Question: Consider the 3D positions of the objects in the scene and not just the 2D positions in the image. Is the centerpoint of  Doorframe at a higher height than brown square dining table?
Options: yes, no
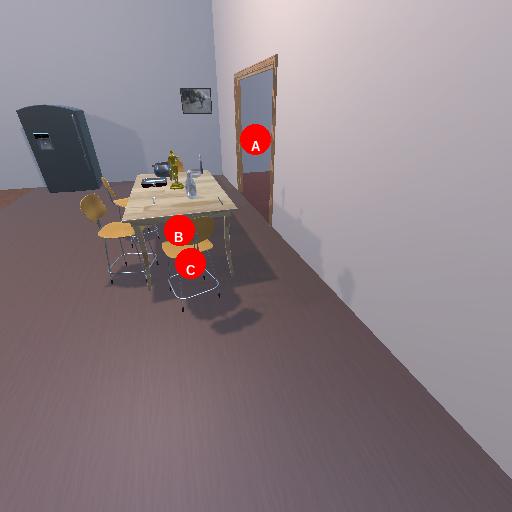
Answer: yes